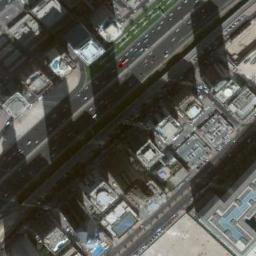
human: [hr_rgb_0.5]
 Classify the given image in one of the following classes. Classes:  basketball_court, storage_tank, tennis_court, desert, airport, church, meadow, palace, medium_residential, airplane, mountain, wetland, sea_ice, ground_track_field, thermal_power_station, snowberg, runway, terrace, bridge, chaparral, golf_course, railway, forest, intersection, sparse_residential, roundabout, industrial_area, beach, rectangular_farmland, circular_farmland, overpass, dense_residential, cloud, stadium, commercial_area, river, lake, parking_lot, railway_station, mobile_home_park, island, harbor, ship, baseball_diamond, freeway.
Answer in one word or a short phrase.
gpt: commercial_area